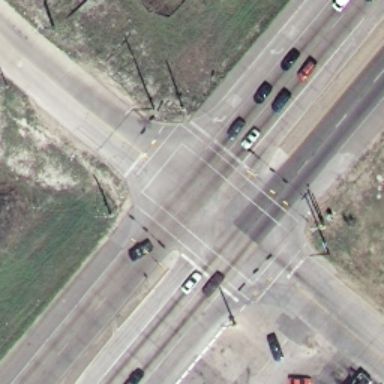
An intersection with some cars on the road .